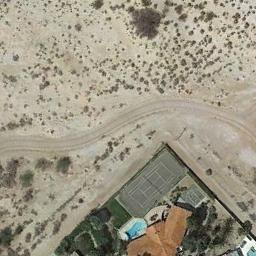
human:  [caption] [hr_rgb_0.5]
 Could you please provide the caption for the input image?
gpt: Tennis court next to the building next to the bare land .

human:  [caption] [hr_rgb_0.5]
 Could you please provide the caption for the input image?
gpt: The tennis court is on the bare land next to some trees and buildings .

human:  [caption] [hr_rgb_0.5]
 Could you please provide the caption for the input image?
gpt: Many buildings of different shapes are beside the tennis courts .

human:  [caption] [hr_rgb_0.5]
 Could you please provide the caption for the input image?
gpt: Two tennis courts are surrounded by trees .

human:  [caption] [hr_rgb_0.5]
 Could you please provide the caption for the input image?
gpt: There are some buildings beside the tennis court .